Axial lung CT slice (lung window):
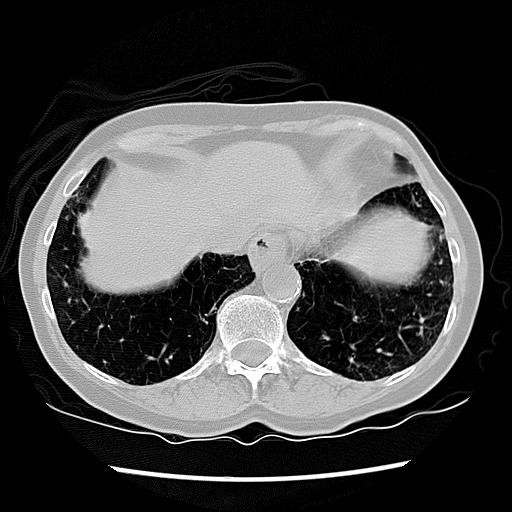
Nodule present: no